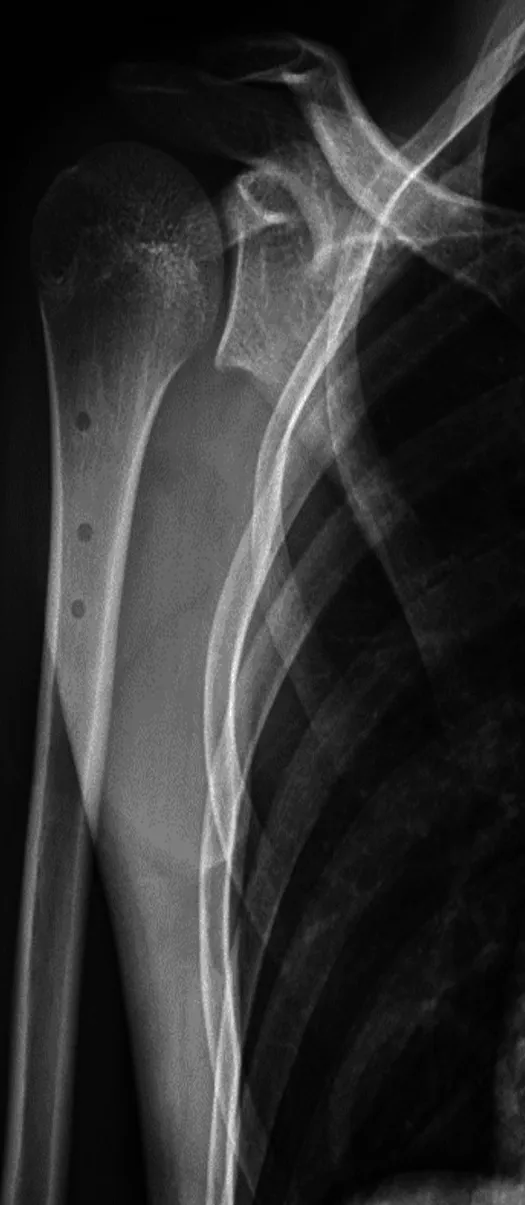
One week status post surgery of right AP shoulder X-ray indicating three lucenies in the right proximal humerus at the site of the suture anchors. . The large, calcified body is no longer visible. . AP: anteroposterior.
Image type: radiology (x_ray)